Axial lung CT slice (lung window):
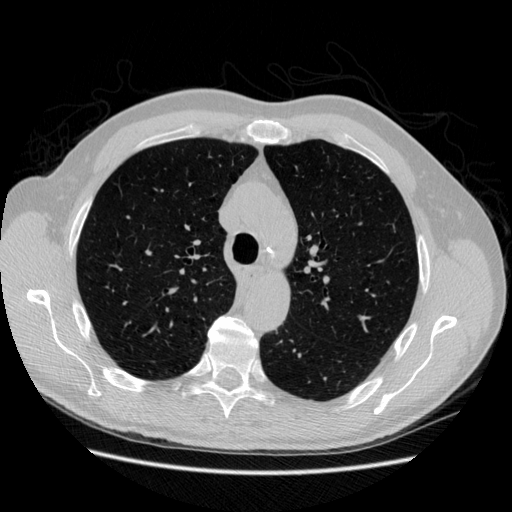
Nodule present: no